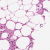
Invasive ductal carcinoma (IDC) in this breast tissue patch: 0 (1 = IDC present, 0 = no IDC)